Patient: sex M, age 47
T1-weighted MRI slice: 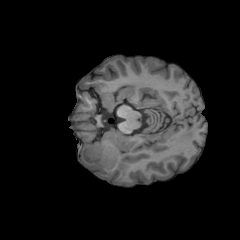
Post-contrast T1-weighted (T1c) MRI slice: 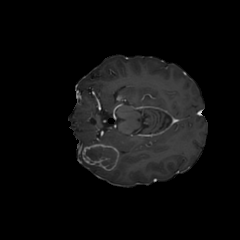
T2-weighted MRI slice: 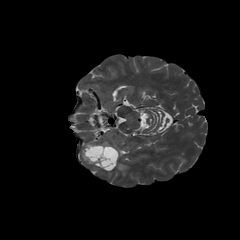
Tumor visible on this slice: yes
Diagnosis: Glioblastoma, IDH-wildtype
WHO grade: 4